Question: I want to display google map in Android ,i have map API even map is not showing and also not throwing any error.
I have use following
'''
public class GoogleMapActivity extends MapActivity {
private Location myLocation;
protected MapView myMapView = null;
protected LocationManager myLocationManager = null;
protected MapController mapController;
List<Overlay> mapOverlays;
protected boolean isRouteDisplayed() {
return false;
}
protected void onCreate(Bundle icicle) {
super.onCreate(icicle);
this.myMapView = new MapView(this, "0jzIB6m5R1kLa_rGte-DS9PhF3KlSgqYHUZognA");
this.setContentView(myMapView);
myMapView.setBuiltInZoomControls(true);
myMapView.setSatellite(true);
mapController = myMapView.getController();
mapOverlays = myMapView.getOverlays();
this.myLocation = new Location("gps");
this.myLocation.setLongitude(77.52436144125092);
this.myLocation.setLatitude(13.05096452223662);
updateView();
}
private void updateView() {
Double lat = myLocation.getLatitude();
Double lng = myLocation.getLongitude();
GeoPoint point = new GeoPoint(lat.intValue(), lng.intValue());
mapController.setCenter(point);
}
}
'''
'''
<?xml version="1.0" encoding="utf-8"?>
<manifest xmlns:android="http://schemas.android.com/apk/res/android"
package="com.googlemap"
android:versionCode="1"
android:versionName="1.0" >
<uses-sdk android:minSdkVersion="8" />
<uses-permission android:name="android.permission.INTERNET" />
<uses-permission android:name="android.permission.ACCESS_GPS" />
<uses-permission android:name="android.permission.ACCESS_FINE_LOCATION" />
<application
android:icon="@drawable/ic_launcher"
android:label="@string/app_name" >
<activity
android:name=".GoogleMapActivity"
android:label="@string/app_name" >
<intent-filter>
<action android:name="android.intent.action.MAIN" />
<category android:name="android.intent.category.LAUNCHER" />
</intent-filter>
</activity>
<uses-library android:name="com.google.android.maps" />
</application>
</manifest>
'''
Finally i get output blank. please have a look at below screen

on please suggest me where i'm wrong
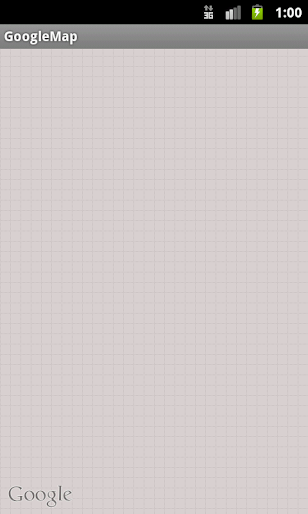
Answer: I think you have not added myMapView in current layout ...........
you created in java code
'''
this.myMapView = new MapView(this,
"0jzIB6m5R1kLa_rGte-DS9PhF3KlSgqYHUZognA");
'''
but looks not added in any layout.. as per <URL>
1. If you dynamically create the MapView via its constructor, you can supply the API key that way from Java code, but then you will need to dynamically add it to your layout.
2. You cannot both have the widget in your layout and set the API key in Java.
Solutions :
- -